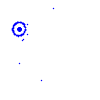
Particle: pion